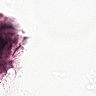
Metastatic tissue present: no